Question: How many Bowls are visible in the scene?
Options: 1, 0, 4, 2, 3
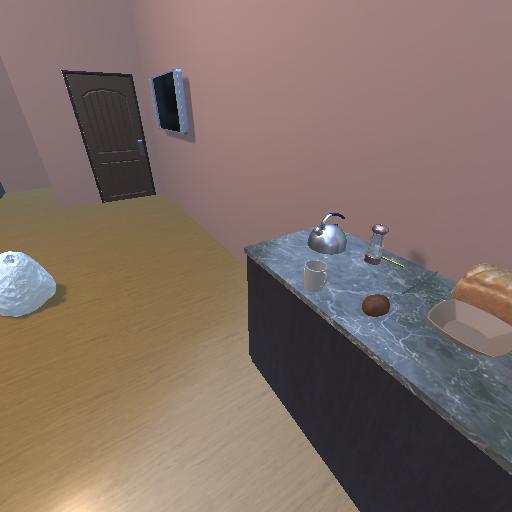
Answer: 1